Field crop: maize
Growth stage: 2
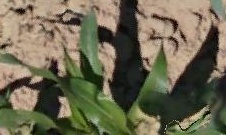
Species: maize